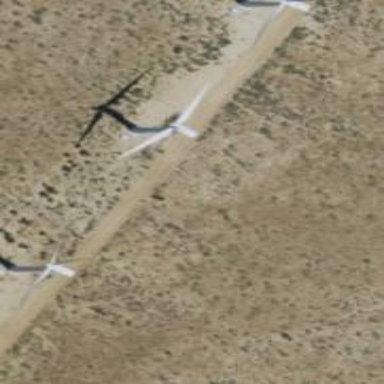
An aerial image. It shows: Wind power generator utilizing wind turbines.